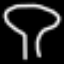
Label: mushroom